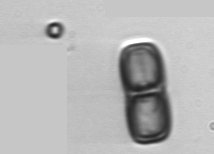
Label: Ephemera